Question: I'd like to use fontawesome in pdf. I generate my pdf using php library fpdf and font embedding. However I cannot make it works.
I use this tool to generate afm file: <URL>
But when I try to use fontawesome I always get white square instead of icons.
I use this syntax to add icon:
'''
MultiCell(0,8," ",0,'C')
'''

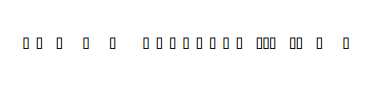
Answer: I cannot answer for fpdf since I have never used it. However, I do use <URL> hast to be UTF8 encoded.
mPDF is very good so if you are at an early stage of your project you might just consider switching to it. Otherwise, it is worth exploring whether you too are not running into a UTF8 encoding issue.